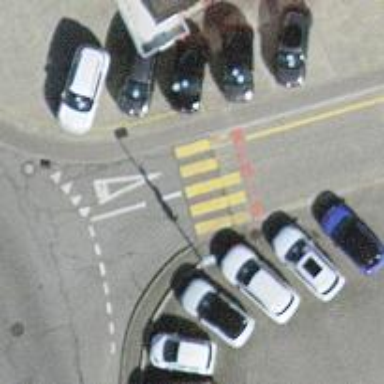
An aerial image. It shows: Zebra crossing on the road.